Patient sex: M
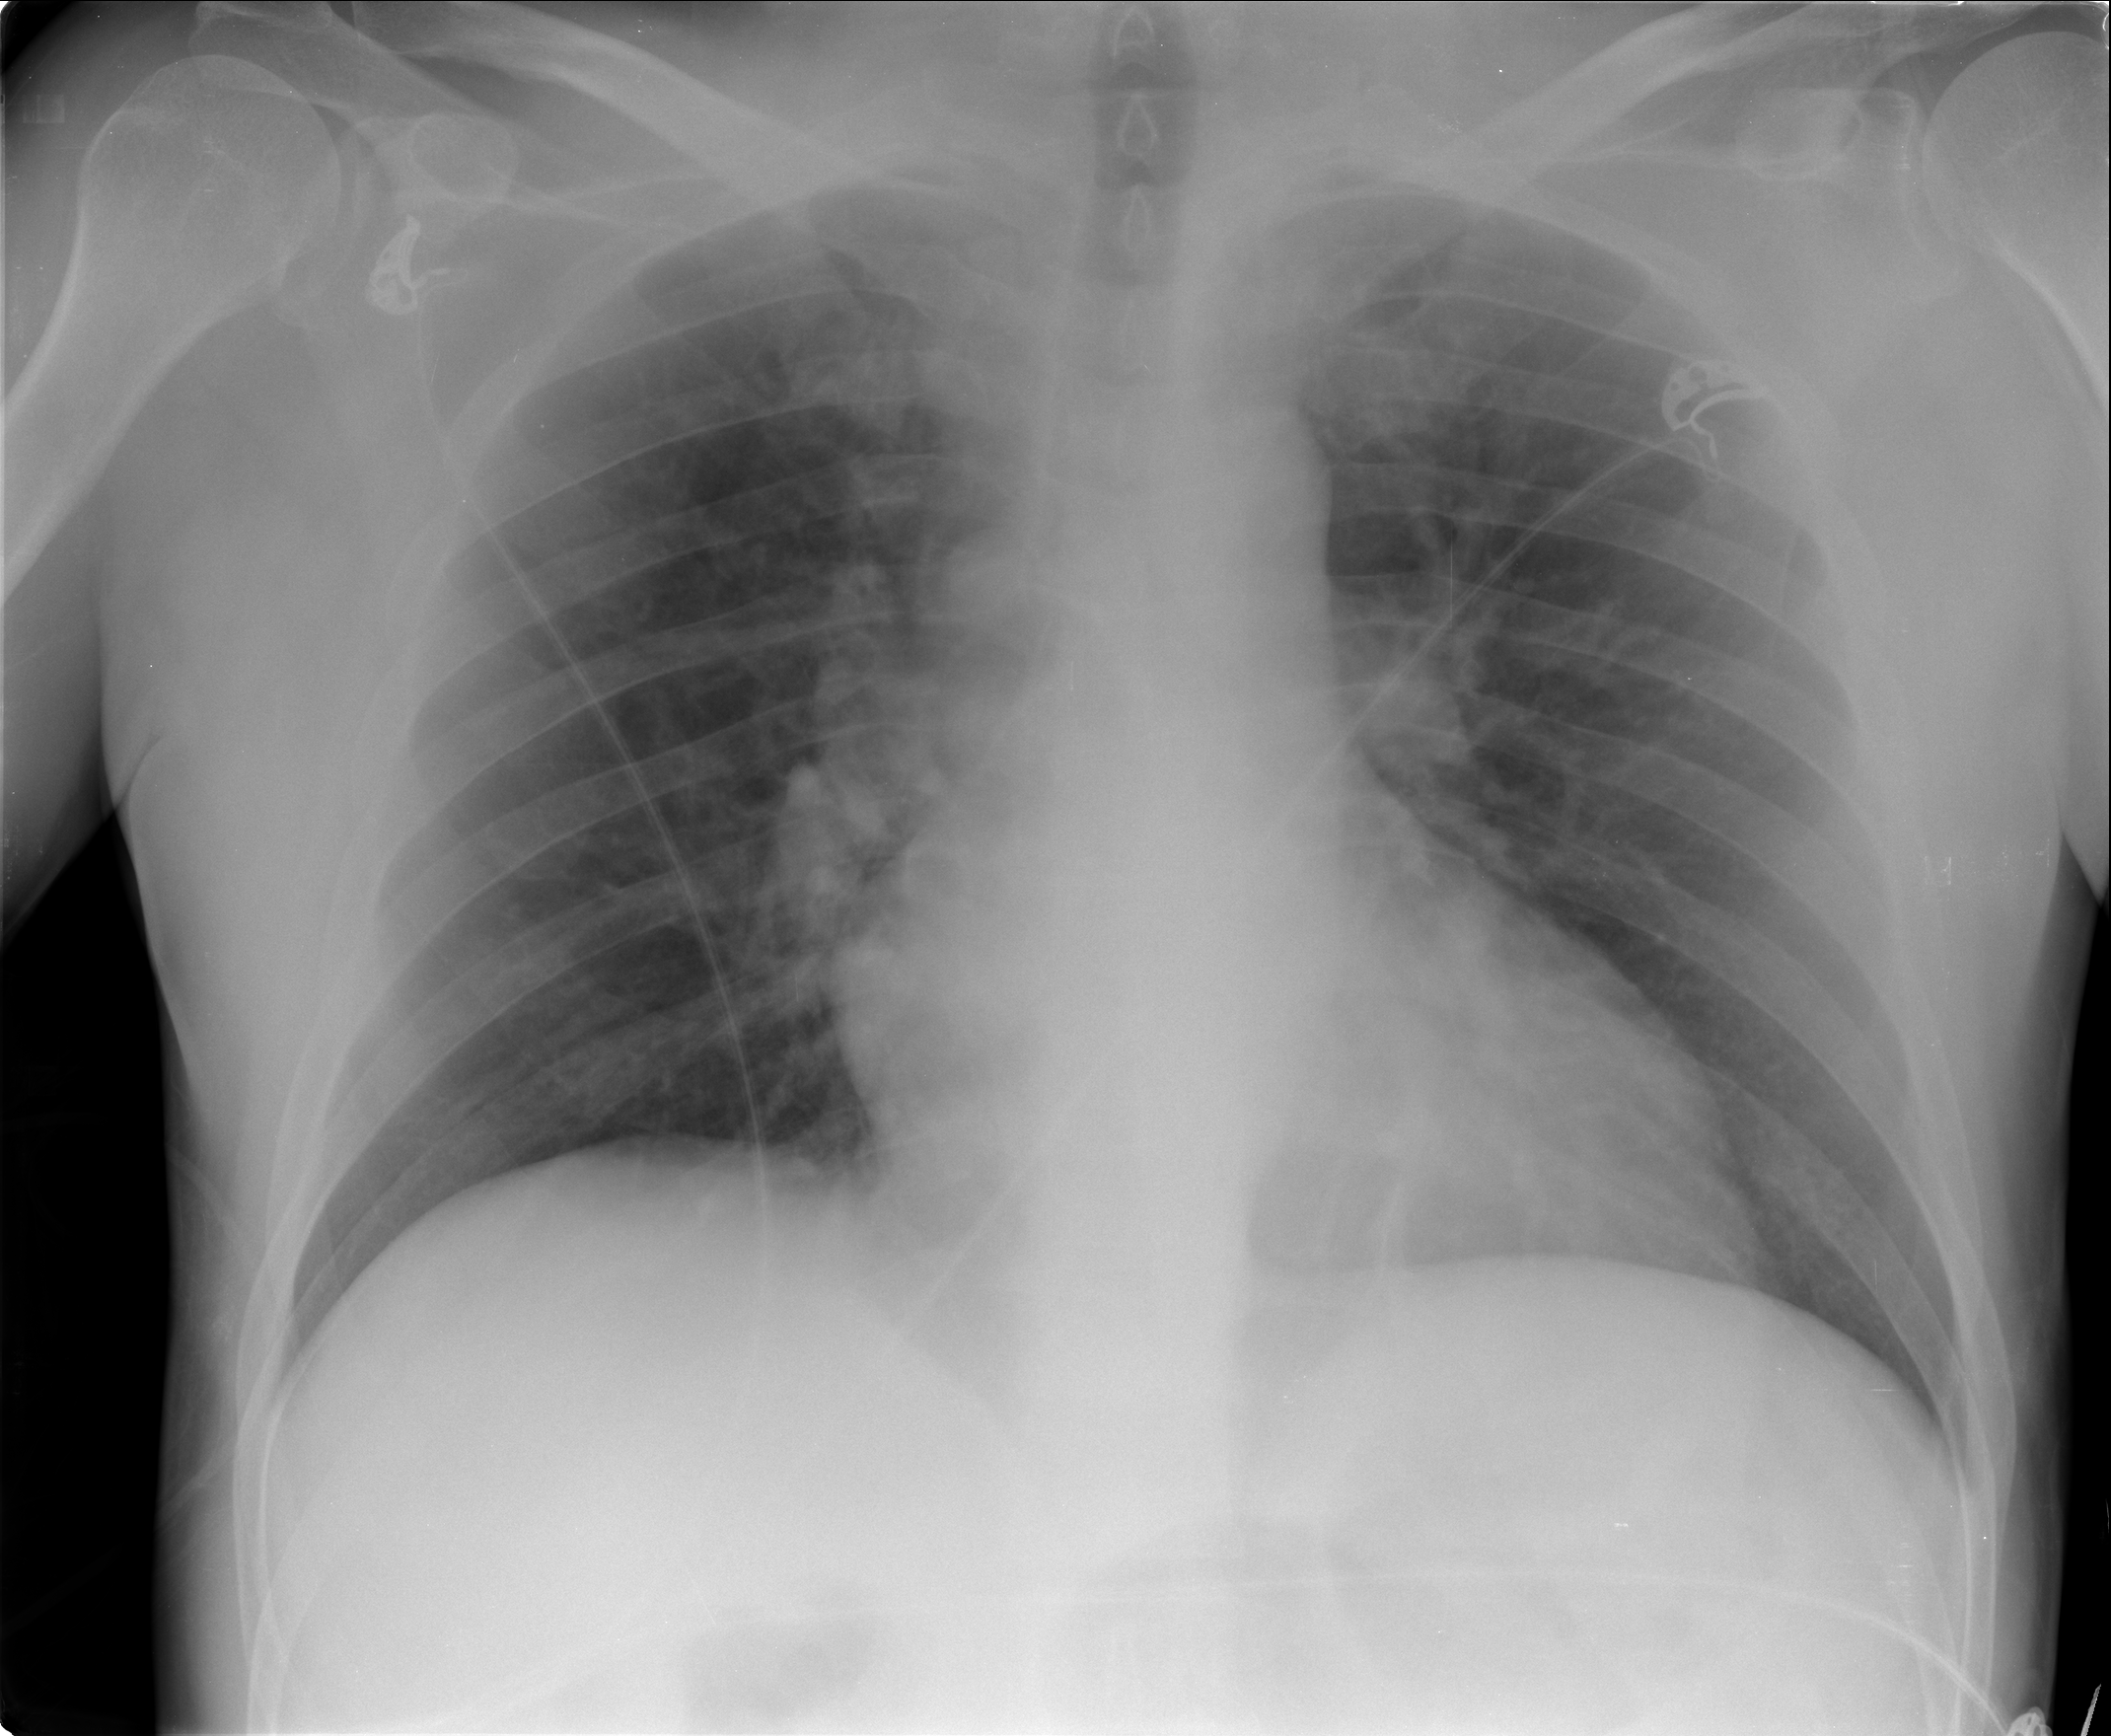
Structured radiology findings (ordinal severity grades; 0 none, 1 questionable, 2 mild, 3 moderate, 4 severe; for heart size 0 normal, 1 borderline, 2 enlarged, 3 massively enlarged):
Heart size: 0
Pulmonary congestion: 2
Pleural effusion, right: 0
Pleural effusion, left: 0
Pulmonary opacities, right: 0
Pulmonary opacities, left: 0
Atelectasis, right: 2
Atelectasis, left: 0